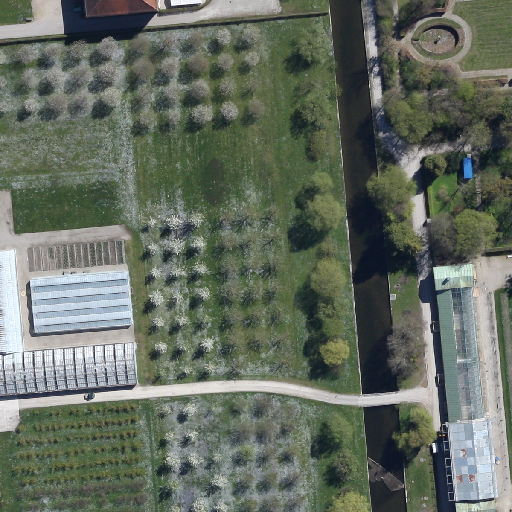
Referring expression: light-duty vehicle